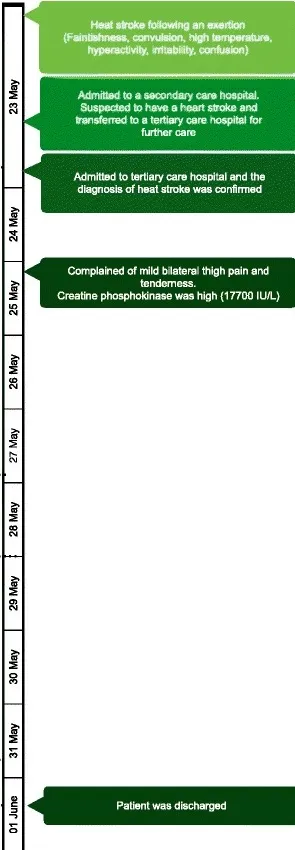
Timeline of clinical presentations, managements and outcomes of the patient from the beginning of the heatstroke to full recovery.
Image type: chart (chart)